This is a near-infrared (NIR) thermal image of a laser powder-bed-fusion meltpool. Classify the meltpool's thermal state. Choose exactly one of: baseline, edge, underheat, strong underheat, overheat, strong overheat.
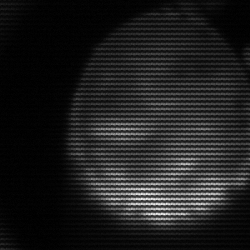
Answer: edge